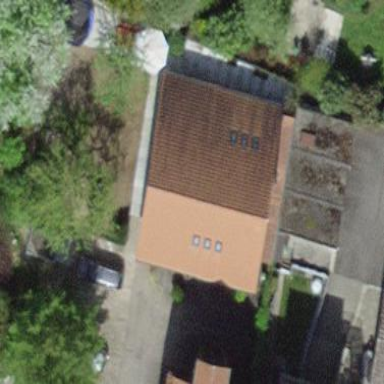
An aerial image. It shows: Semi-detached house.